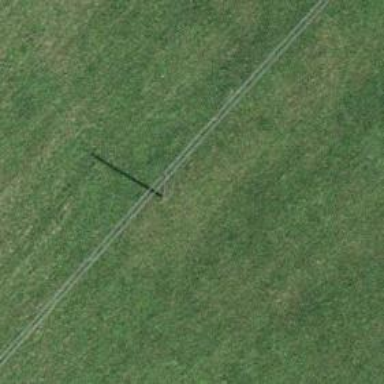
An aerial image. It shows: Minor power line.